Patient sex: M
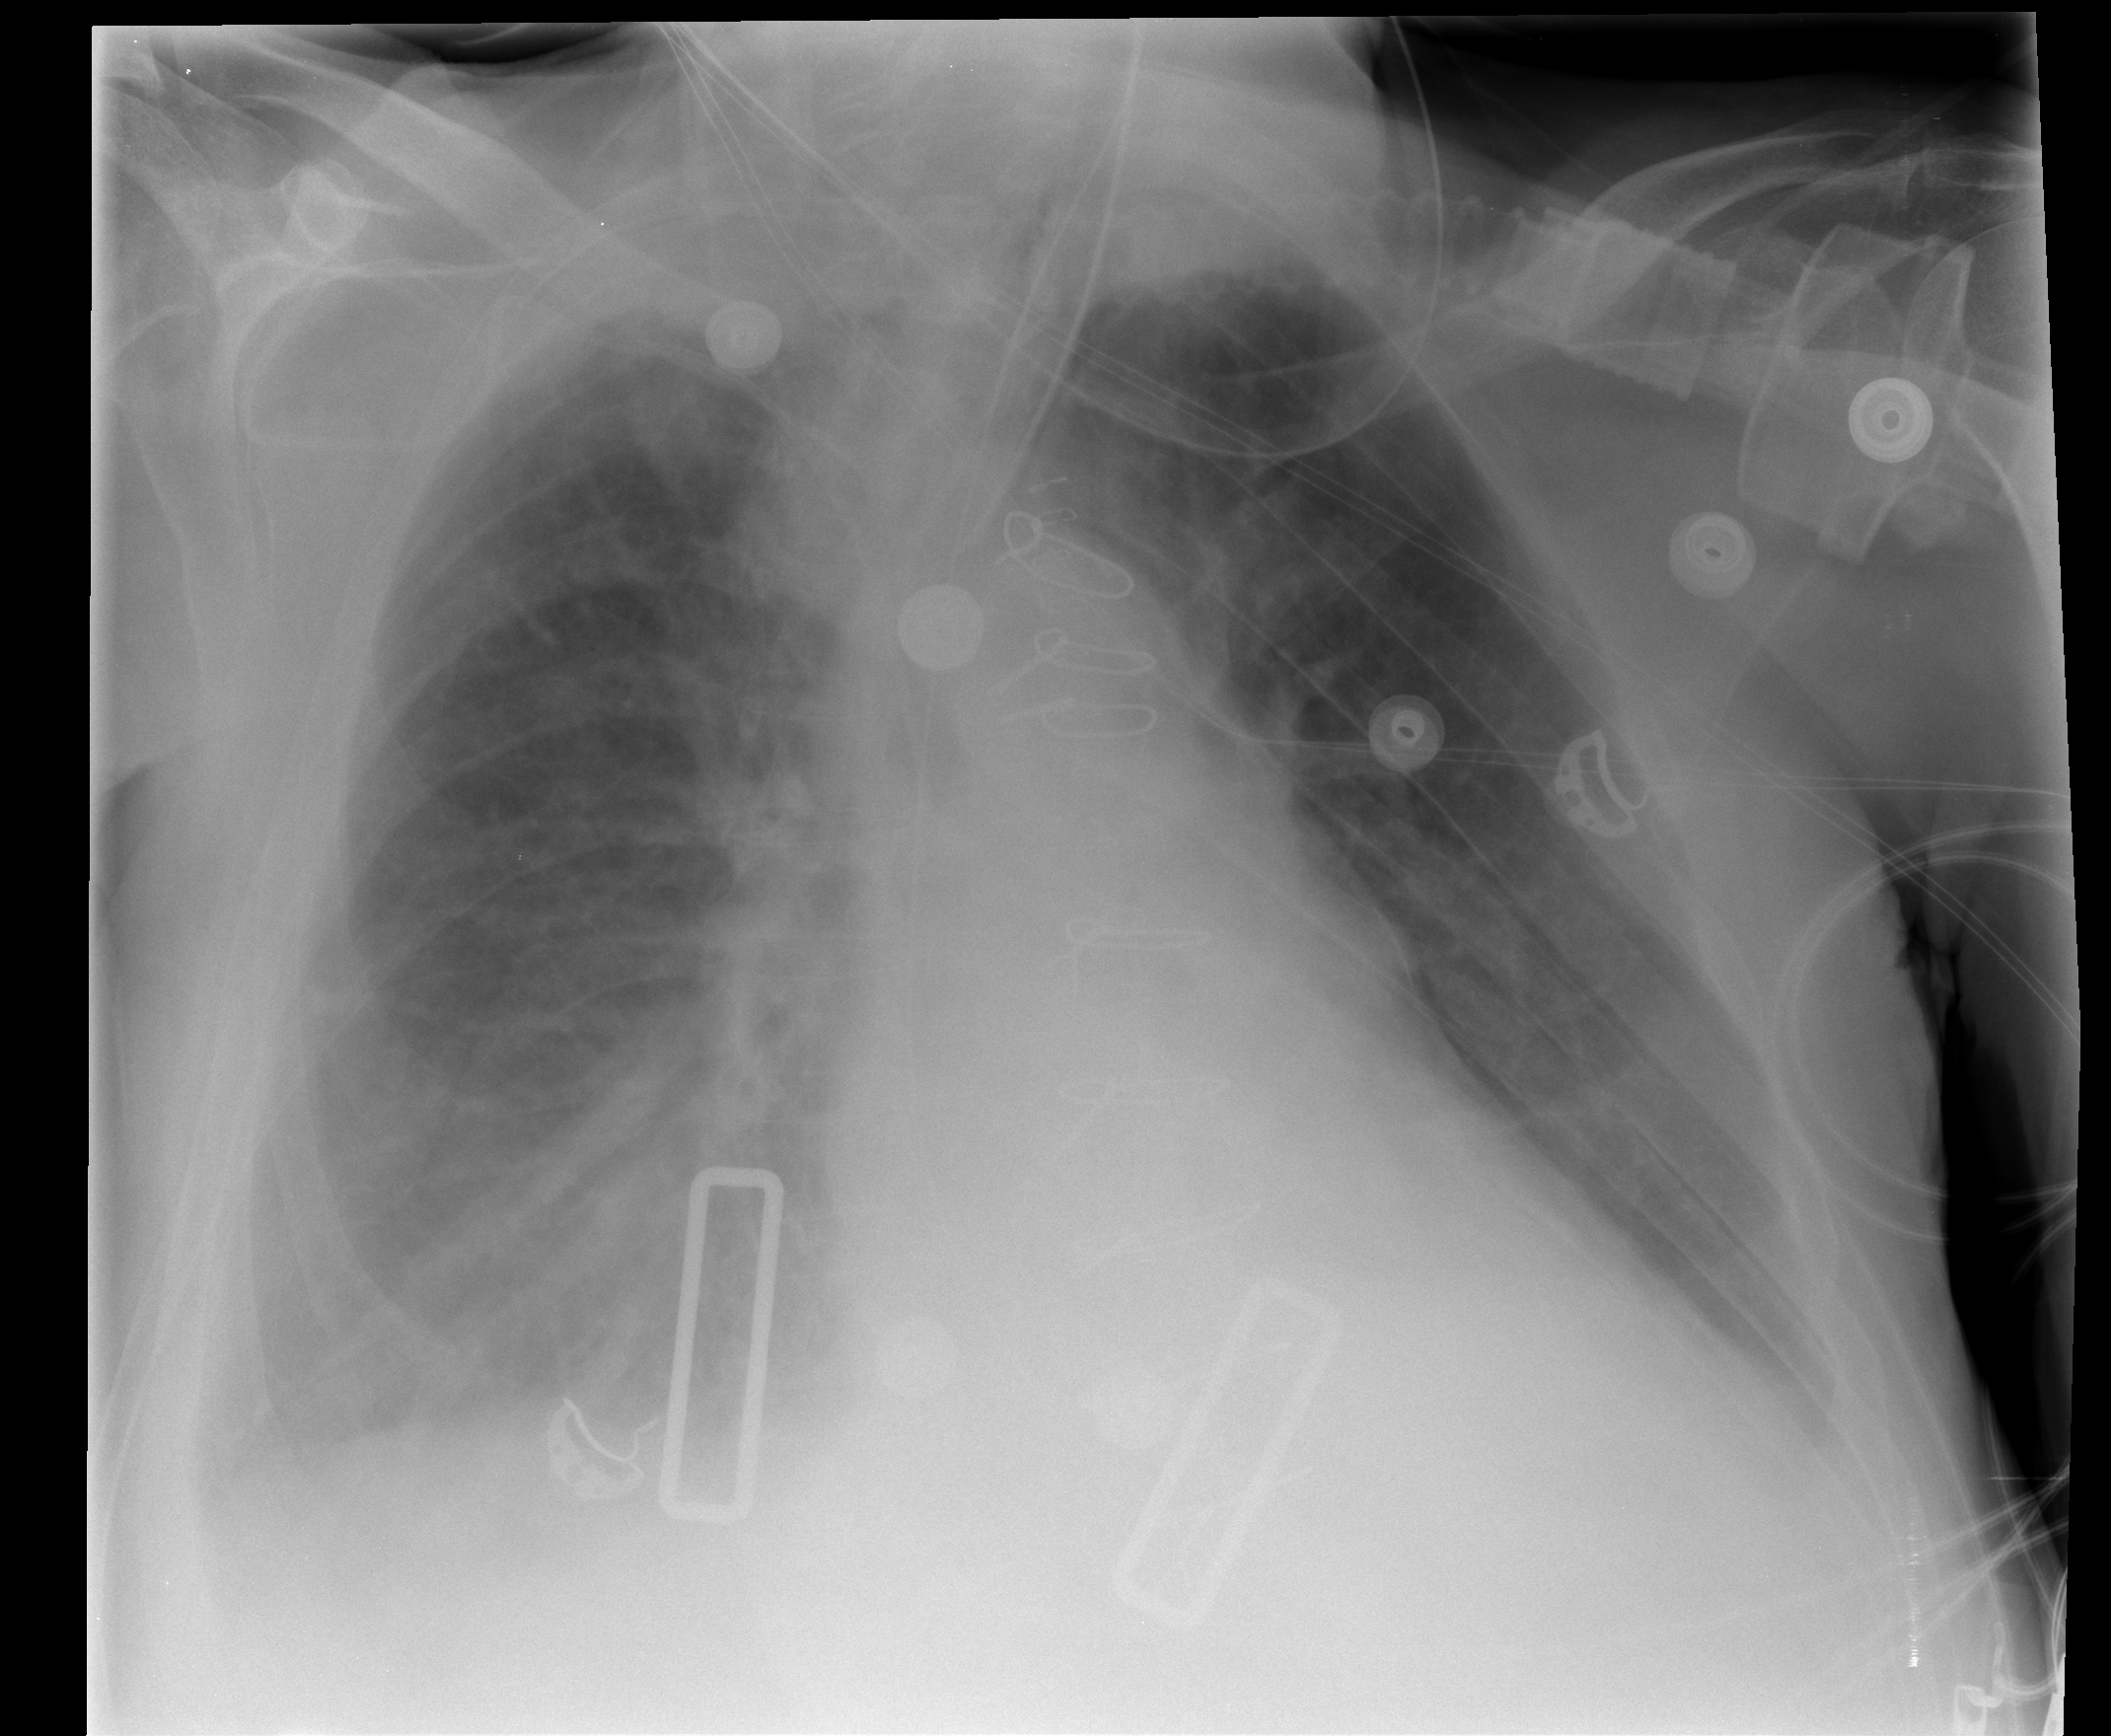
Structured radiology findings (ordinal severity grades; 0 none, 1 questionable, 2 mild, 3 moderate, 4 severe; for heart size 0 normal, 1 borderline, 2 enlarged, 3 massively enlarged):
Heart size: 2
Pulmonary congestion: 3
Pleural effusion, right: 2
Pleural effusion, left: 2
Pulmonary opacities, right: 2
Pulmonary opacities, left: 0
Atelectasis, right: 2
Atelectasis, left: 2